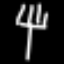
Label: fork